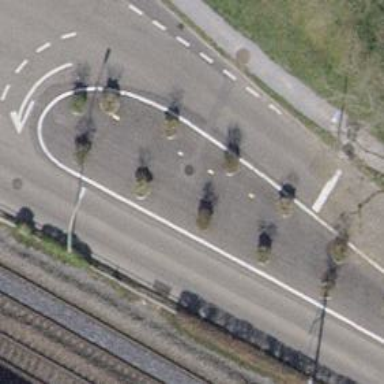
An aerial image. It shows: Planter barrier.